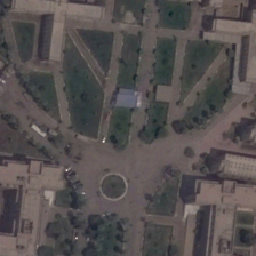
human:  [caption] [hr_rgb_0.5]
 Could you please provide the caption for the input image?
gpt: Some trees and lawn distribute in squares with circular parterre.

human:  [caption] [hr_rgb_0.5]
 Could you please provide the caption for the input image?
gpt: There are some trees and lawns in the square. There is a circular flower bed.

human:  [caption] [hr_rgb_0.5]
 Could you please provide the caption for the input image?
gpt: Some trees and lawn are scattered in the square in a round garden.

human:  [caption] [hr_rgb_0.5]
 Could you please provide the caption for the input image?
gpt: several large buildings sitting here surround this square .

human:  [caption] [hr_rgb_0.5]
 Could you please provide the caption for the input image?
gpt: The square is strewn with trees and lawns, and there is a circular garden.